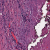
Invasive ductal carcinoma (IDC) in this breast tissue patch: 0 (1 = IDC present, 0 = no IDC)